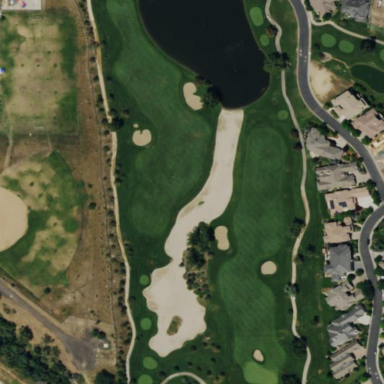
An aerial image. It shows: Golf bunker filled with sandy terrain.